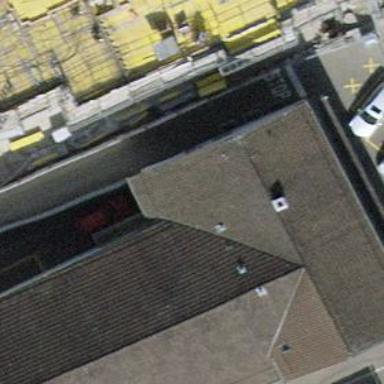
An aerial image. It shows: Pharmacy located in gabled roof apartment building.